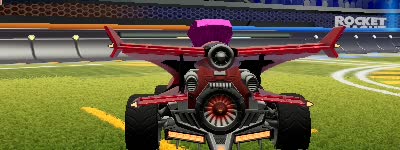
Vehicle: aftershock